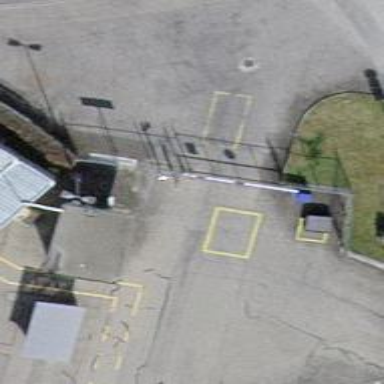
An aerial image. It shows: Gate.